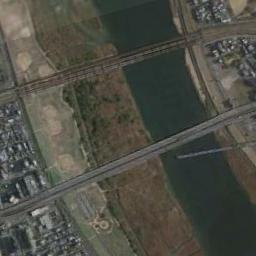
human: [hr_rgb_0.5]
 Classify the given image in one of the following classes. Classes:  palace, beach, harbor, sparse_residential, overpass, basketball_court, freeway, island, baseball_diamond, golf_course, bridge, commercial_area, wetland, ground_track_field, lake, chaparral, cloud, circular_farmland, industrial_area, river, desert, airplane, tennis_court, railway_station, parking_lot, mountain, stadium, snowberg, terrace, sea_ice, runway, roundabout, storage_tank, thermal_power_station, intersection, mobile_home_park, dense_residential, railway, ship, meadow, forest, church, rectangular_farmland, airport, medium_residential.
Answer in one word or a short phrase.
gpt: bridge